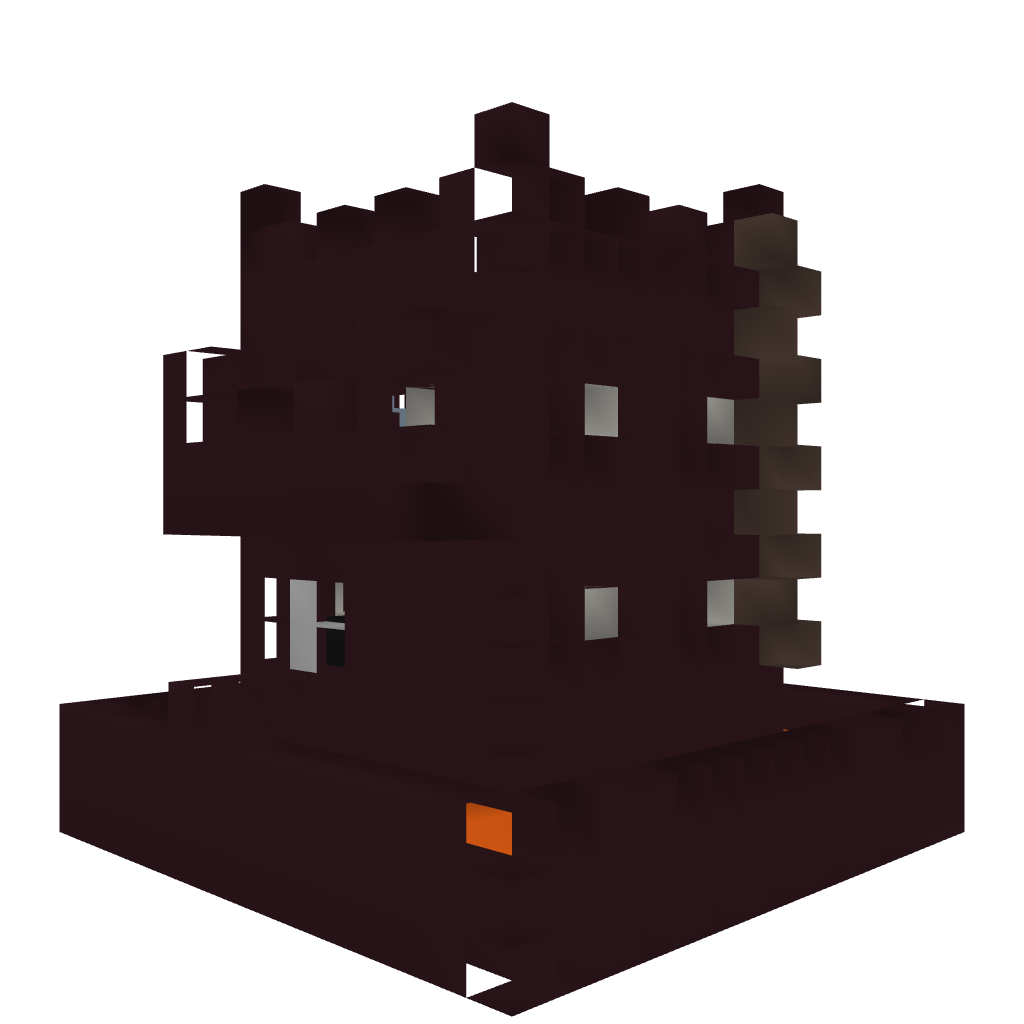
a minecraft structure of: PvPTower: Netherbrick